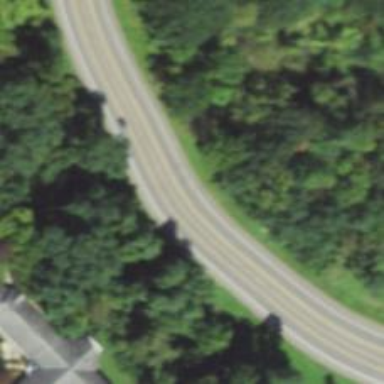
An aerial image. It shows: Trunk link road with asphalt surface.